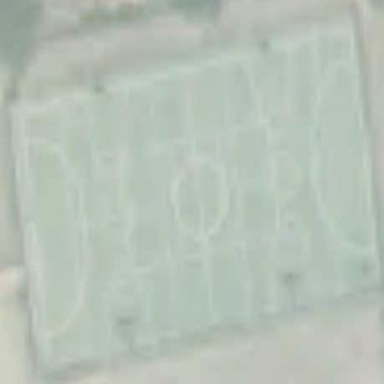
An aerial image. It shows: Soccer pitch for outdoor sports and leisure activities.